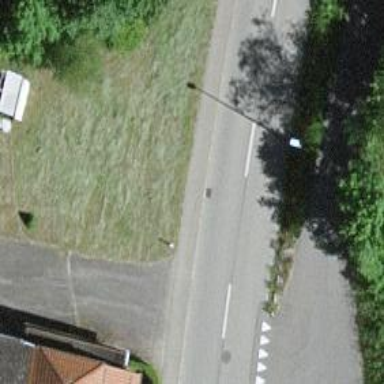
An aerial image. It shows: Tertiary road.